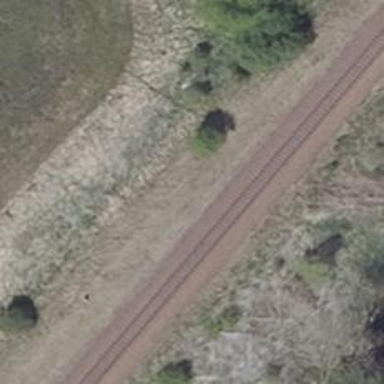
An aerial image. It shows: Railway track.